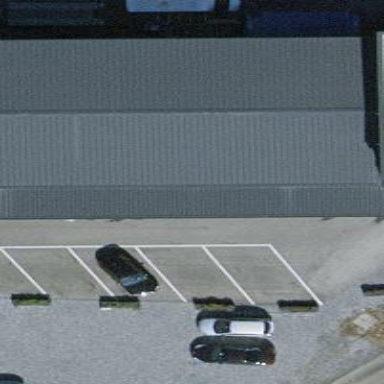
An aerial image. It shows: Building housing car shop.